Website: macys
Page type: gifting
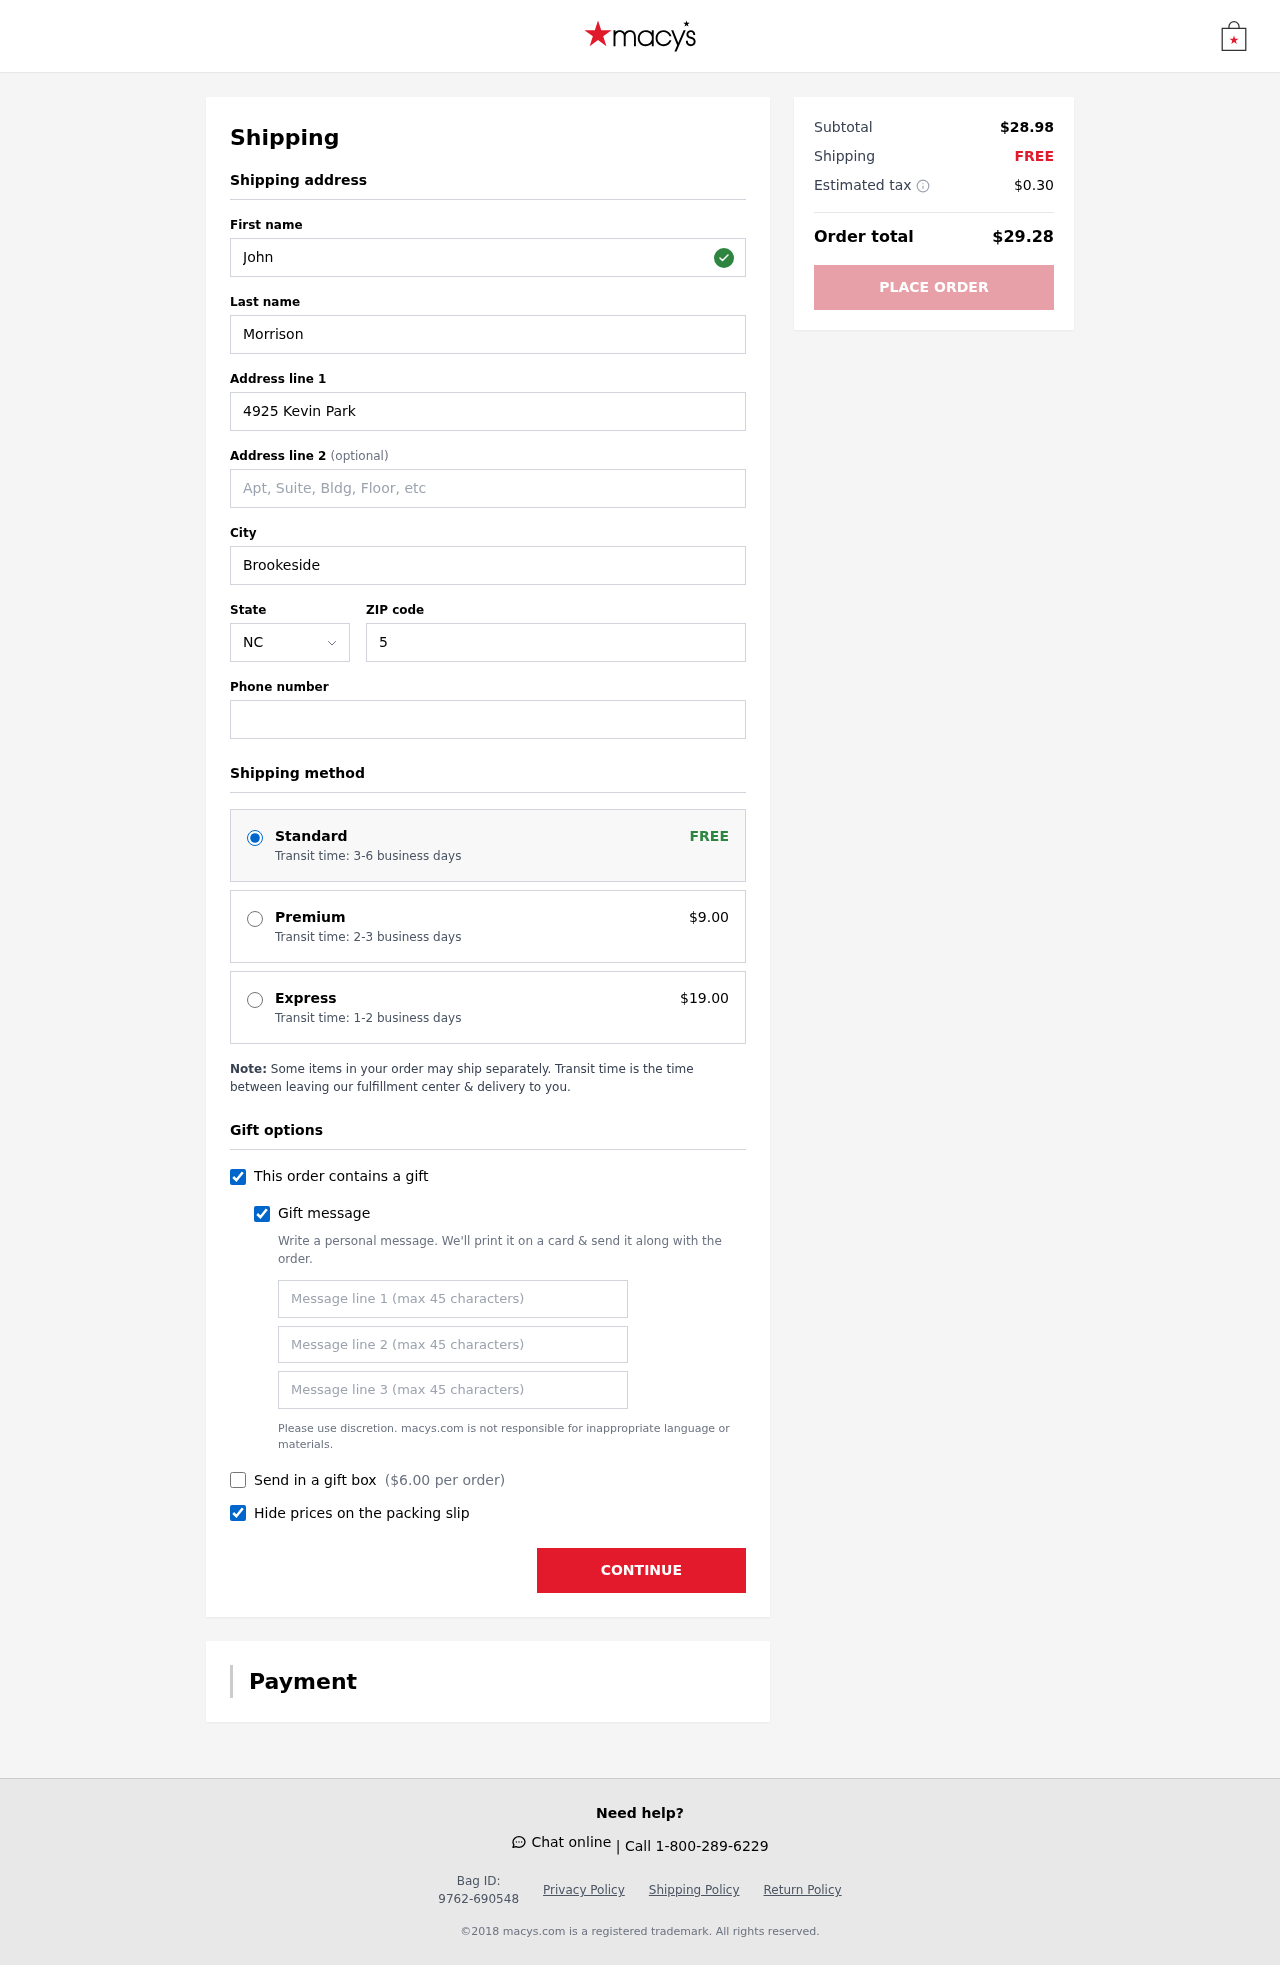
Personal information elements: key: PII_STATE_ABBR
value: NC
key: PII_FIRSTNAME
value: John
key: PII_LASTNAME
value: Morrison
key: PII_STREET
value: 4925 Kevin Park
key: PII_CITY
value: Brookeside
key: PII_POSTCODE
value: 59975
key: PII_PHONE
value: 3137570497
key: PII_GIFT_MESSAGE
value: Hey Amy, I thought you could use a little extra warmth and cheer this season! I found this lovely candle that reminds me of cozy nights and holiday magic. Enjoy every flicker!  John
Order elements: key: ORDER_SHIPPING_STANDARD
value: Transit time: 3-6 business days
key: ORDER_SHIPPING_PREMIUM
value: Transit time: 2-3 business days
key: ORDER_SHIPPING_PREMIUM_PRICE
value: $9.00
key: ORDER_SHIPPING_EXPRESS
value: Transit time: 1-2 business days
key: ORDER_SHIPPING_EXPRESS_PRICE
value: $19.00
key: ORDER_GIFT_BOX_PRICE
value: $6.00
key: ORDER_SUBTOTAL
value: $28.98
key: ORDER_SHIPPING_COST
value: FREE
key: ORDER_TAX
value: $0.30
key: ORDER_TOTAL
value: $29.28